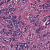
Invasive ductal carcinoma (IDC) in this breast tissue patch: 1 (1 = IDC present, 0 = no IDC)